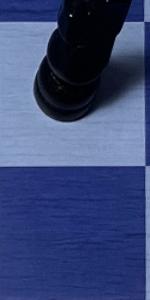
Label: Empty